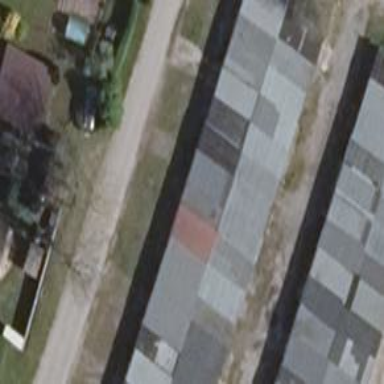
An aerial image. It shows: Group of garages.